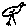
Label: bird